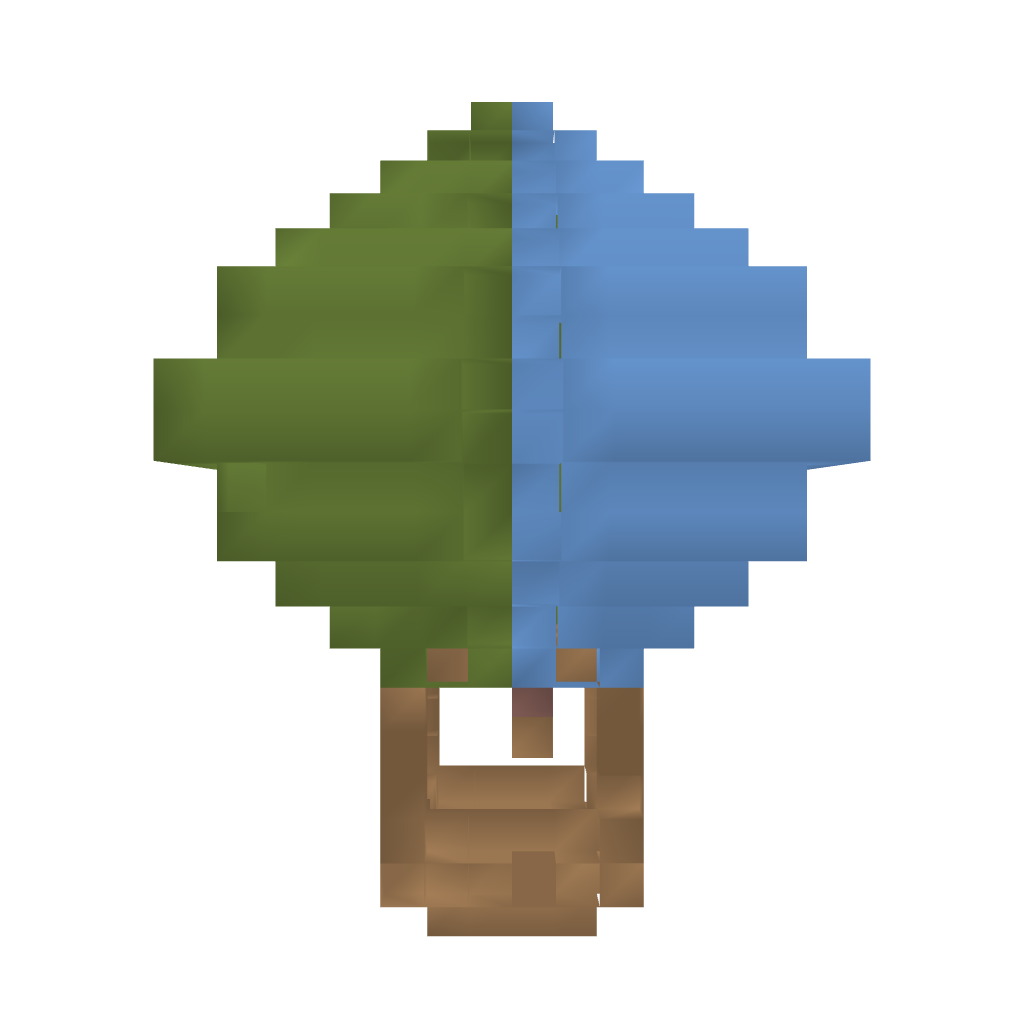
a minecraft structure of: Hot air balloon high quality